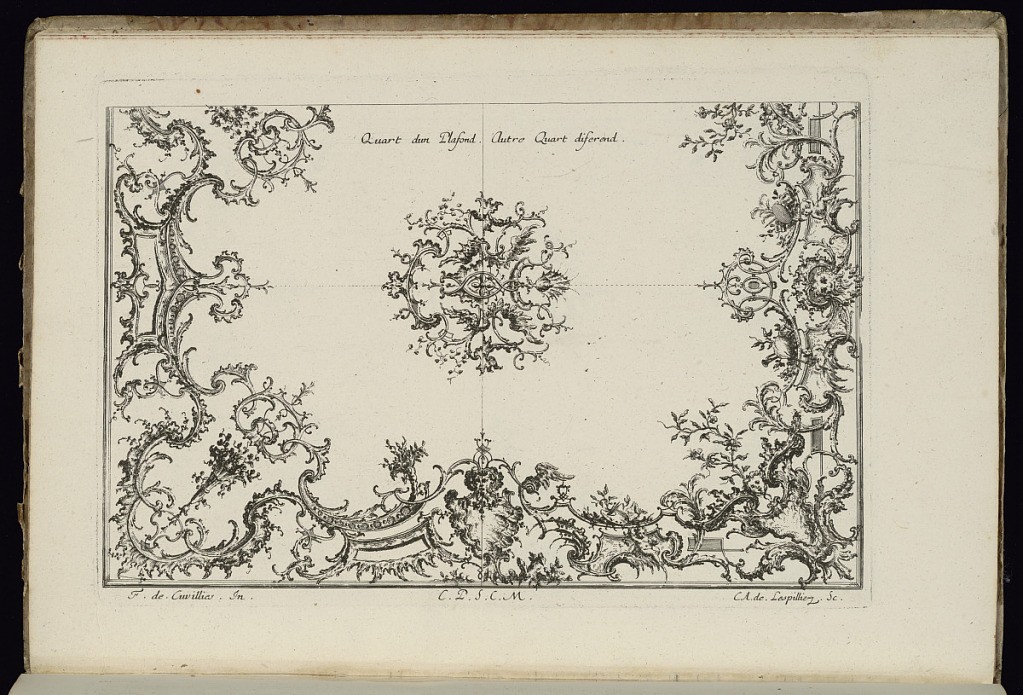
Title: Two Quarters of a Ceiling
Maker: François de Cuvilliés the Elder, Belgian, 1695 - 1768
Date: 1740–68
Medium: Etching and engraving on paper
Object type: Bound print
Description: Design for two quarters of a rocaille ceiling with alternate suggestions divided by a central rosette.